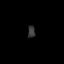
Tissue: prostate
Cell type: Epithelial cells
Senescence score: 0.283
Nuclear area (px): 89
Mean DAPI intensity: 53.011